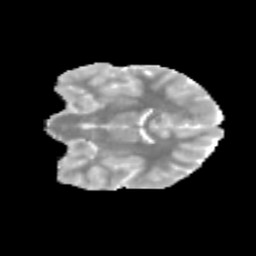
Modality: MD
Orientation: coronal
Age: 12
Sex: male
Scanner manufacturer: siemens
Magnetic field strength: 3 T
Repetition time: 3.8 s
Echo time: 0.07 s